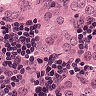
Metastatic tissue present: yes